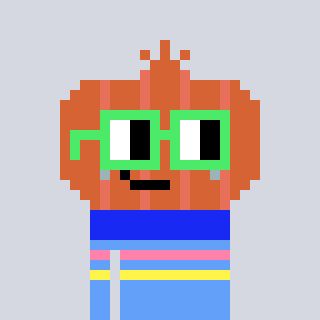
a pixel art character with square light green glasses, a onion-shaped head and a blue-colored body on a cool background